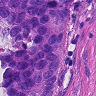
Metastatic tissue present: yes